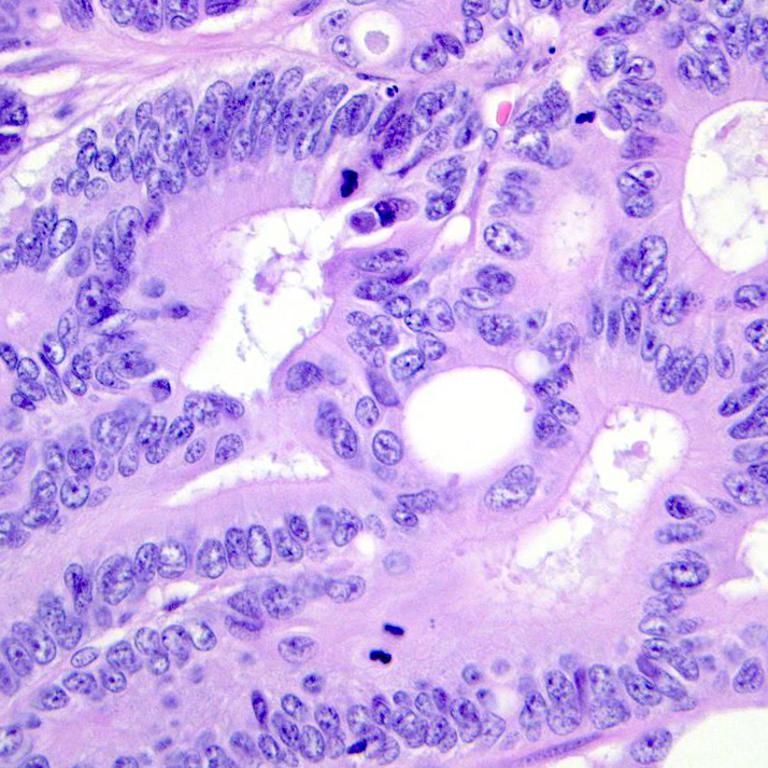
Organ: colon
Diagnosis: adenocarcinomas